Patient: sex M, age 48
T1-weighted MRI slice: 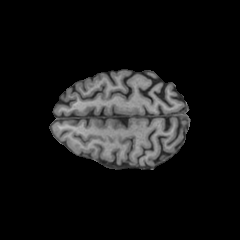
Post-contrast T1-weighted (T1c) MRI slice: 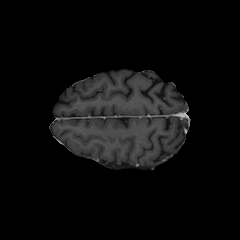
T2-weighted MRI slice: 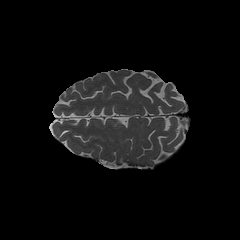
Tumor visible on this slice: no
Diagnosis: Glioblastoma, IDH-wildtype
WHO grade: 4